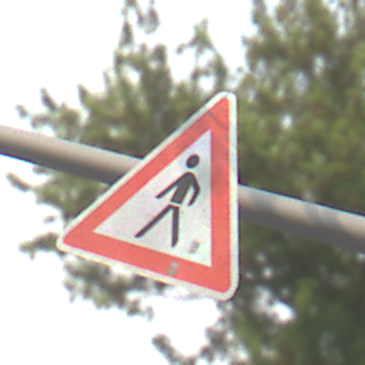
Verkehrszeichen: FussgaengerRechts
Umgebung: Outdoor, Nature
Tageszeit: MorningAfternoon
Wetter: PartlyCloudy
Licht: Natural
Jahreszeit: NotSpecified
Kontrast: HighContrast